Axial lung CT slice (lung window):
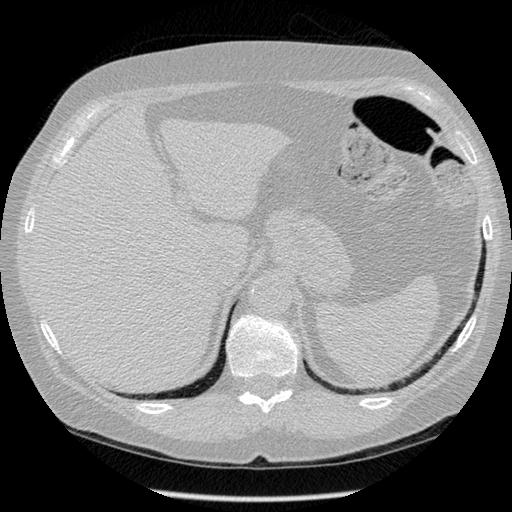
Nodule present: no